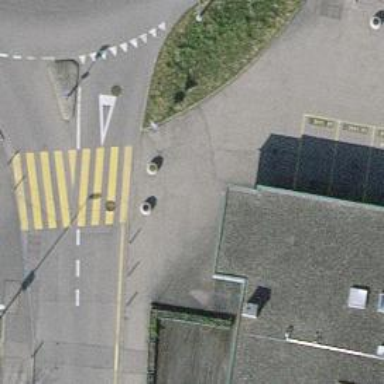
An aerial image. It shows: Bollard made of concrete.